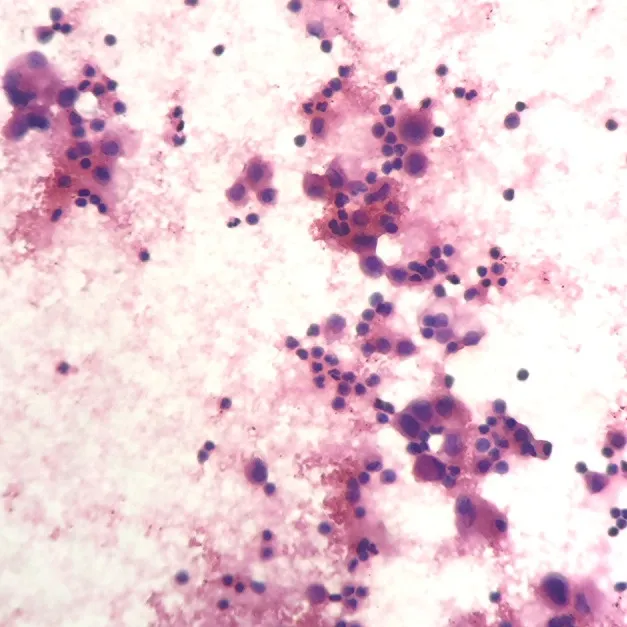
Pericardiocentesis indicated positive cytology of pericardial effusion (hematoxylin-eosin stain; original magnification x400).
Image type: pathology (h&e)